Field crop: maize
Growth stage: 2
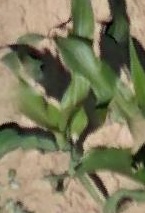
Species: maize